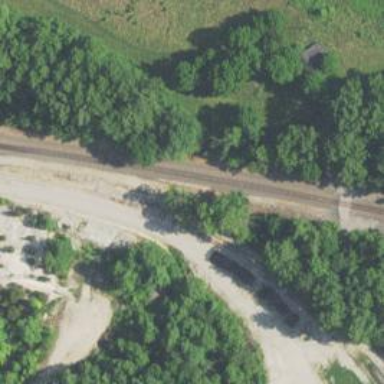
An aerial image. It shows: Rail spur service.